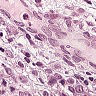
Metastatic tissue present: yes